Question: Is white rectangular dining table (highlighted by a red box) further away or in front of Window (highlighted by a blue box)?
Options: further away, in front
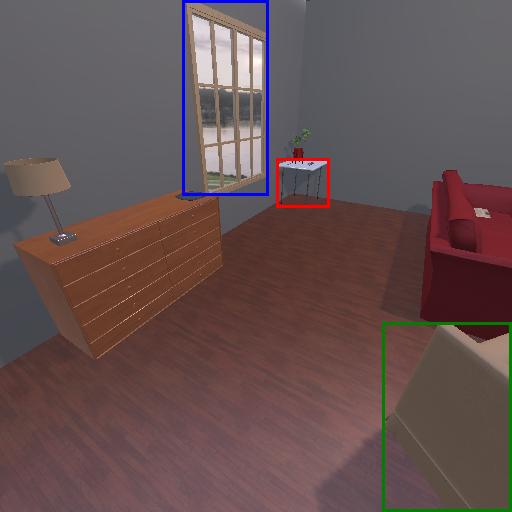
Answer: further away